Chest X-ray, PA view. Patient: 43 years old, sex M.
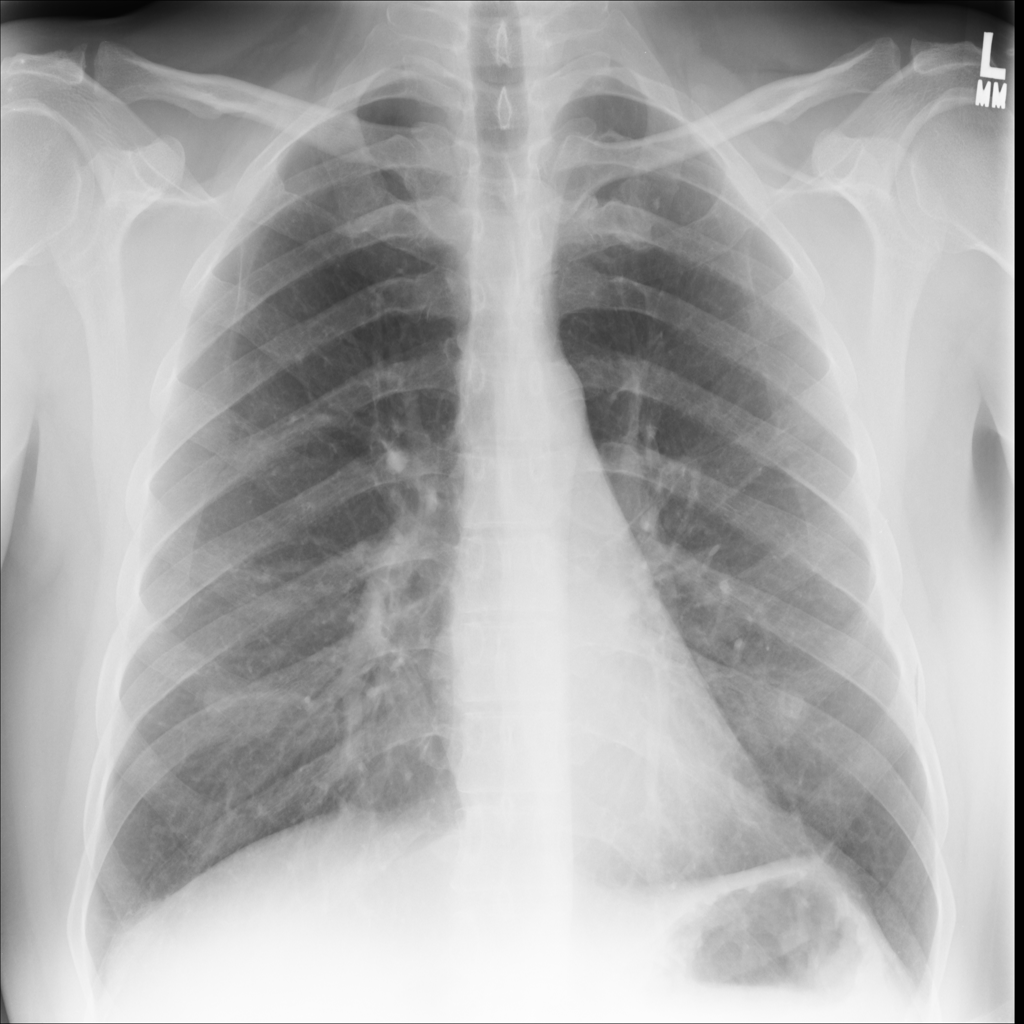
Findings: No Finding